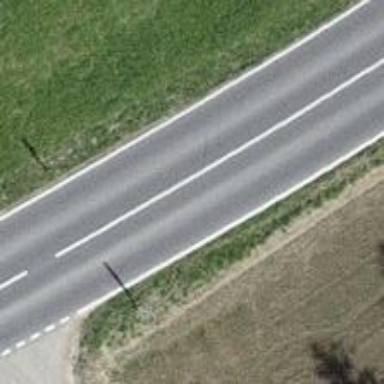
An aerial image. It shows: Tertiary road.